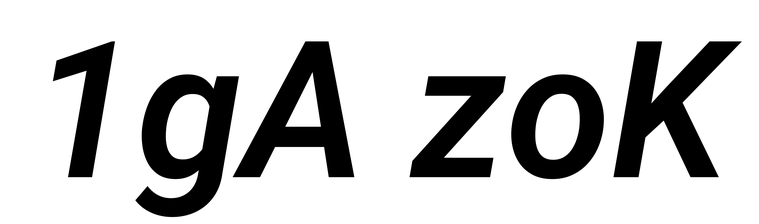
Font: Roboto-Italic_SemiBold_Italic